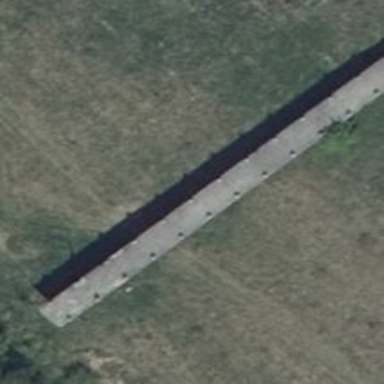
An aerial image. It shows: Bridge leading to historic ruins.